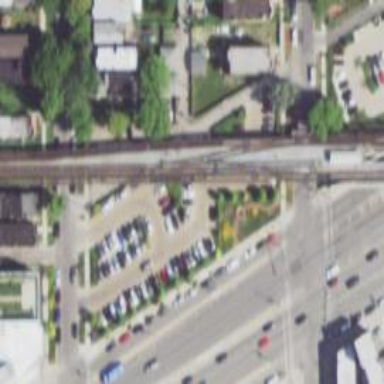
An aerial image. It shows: Bridge over electrified rail siding.